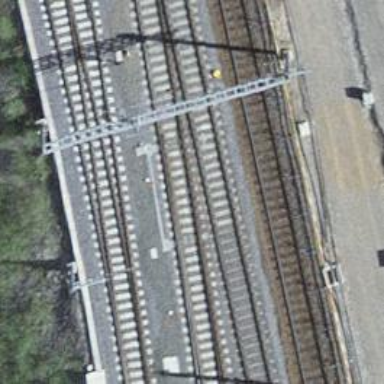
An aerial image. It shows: Railway switch.